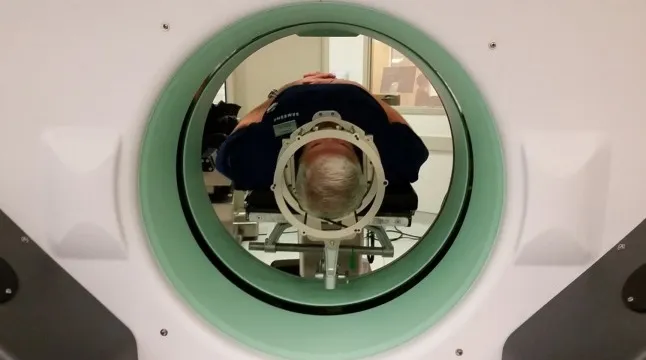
Simulation of intraoperative CT scanning for image registration and DBS planning.
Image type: pathology (gram)